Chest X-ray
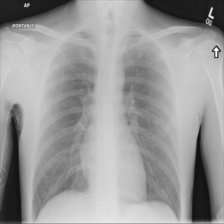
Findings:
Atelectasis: negative
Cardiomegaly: negative
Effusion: negative
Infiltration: negative
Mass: negative
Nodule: negative
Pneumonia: negative
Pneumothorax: negative
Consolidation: negative
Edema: negative
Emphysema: negative
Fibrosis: negative
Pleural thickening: negative
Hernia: negative